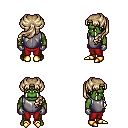
a pixel art fantasy rpg character, male body template, orc, green skin, steel chest armor, red pants, white blonde princess hairstyle, metal gloves, gold boots, four views (front, back, left, right), 2x2 character sprite sheet, small pixel art, hard edges, no anti-aliasing